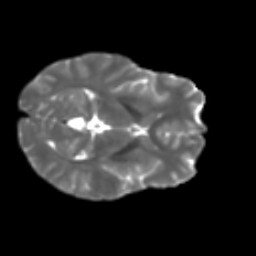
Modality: T2w
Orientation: axial
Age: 34
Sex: female
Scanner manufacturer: ge
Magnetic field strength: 3 T
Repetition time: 7.8 s
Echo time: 0.0606 s